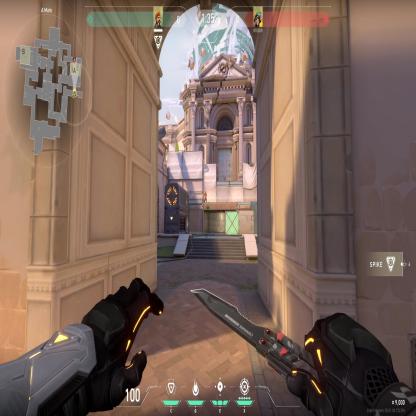
Label: enemy